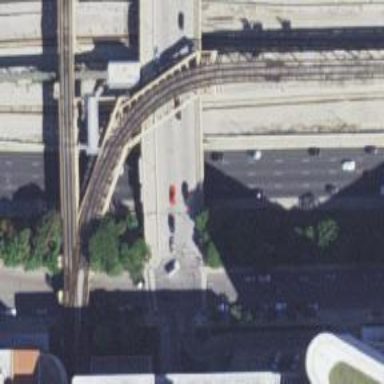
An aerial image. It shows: Bridge with electrified rails.